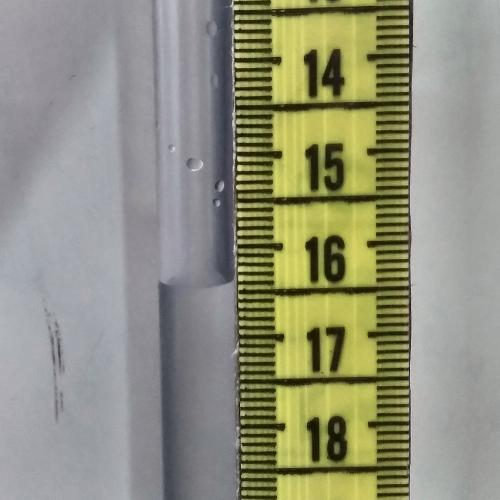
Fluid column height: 16.4 cm